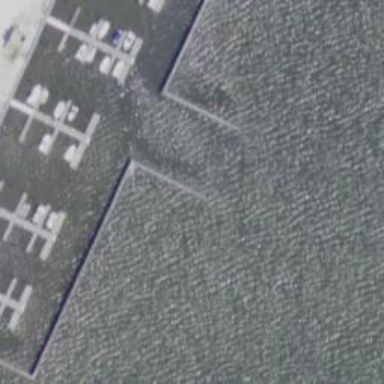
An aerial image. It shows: Breakwater structure.